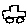
Label: car